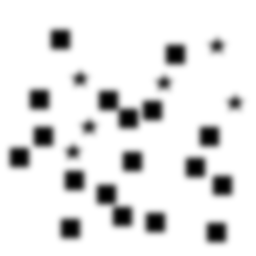
Squares: 18
Triangles: 0
Stars: 6
Total shapes: 24